Question: I am trying to add empty star rating to those products which don't have any rating. I am using the below code for this purpose.
'
'''
add_action('woocommerce_after_shop_loop_item_title', 'get_star_rating' );
function get_star_rating()
{
global $woocommerce, $product;
$rating_count = $product->get_rating_count();
if ($rating_count == 0){
$rating_html = '</a><a href="' . get_the_permalink() . '#respond"><div class="star-rating"><span style="width:' . (( $rating / 5 ) * 100) . '%"></span></div><span class="woocommerce-review-link"></span></a>';
echo $rating_html;
}
}
'''
The problem with the above code is that it shows empty stars after price and the products which have rating show stars above price.

I want that empty stars must show above the price. Anyone please guide me how can I achive that?
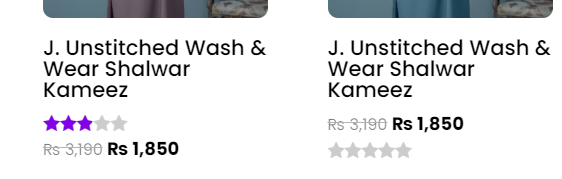
Answer: Just put this code in your theme's functions.php file and remove your above code that you mentioned in question.
'''
add_filter(
'woocommerce_product_get_rating_html',
function( $html, $rating, $count ) {
/* translators: %s: rating */
$label = sprintf( __( 'Rated %s out of 5', 'woocommerce' ), $rating );
$html = '<div class="star-rating" role="img" aria-label="' . esc_attr( $label ) . '">' . wc_get_star_rating_html( $rating, $count ) . '</div>';
return $html;
},
10,
3
);
'''